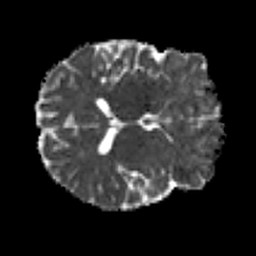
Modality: MD
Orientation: axial
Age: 24
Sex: female
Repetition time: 8.4 s
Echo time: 0.09 s